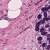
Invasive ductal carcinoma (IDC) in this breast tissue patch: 0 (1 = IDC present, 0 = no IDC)